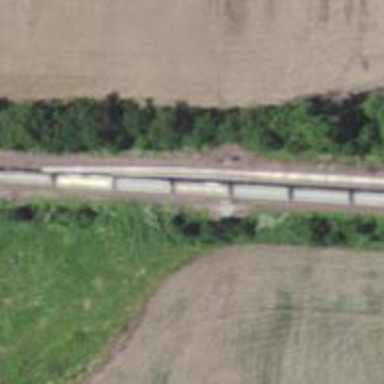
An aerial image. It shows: Railway siding for service.